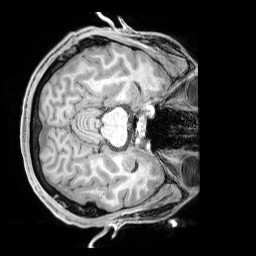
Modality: T1w
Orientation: axial
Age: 34
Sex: male
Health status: healthy
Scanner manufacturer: siemens
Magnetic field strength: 3 T
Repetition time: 1.65 s
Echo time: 0.00182 s